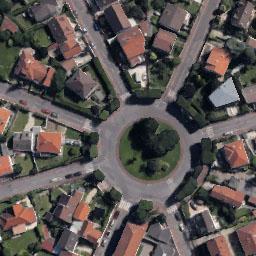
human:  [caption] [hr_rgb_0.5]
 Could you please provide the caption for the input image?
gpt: The roundabout with some exits and entrances is in the residential area and some trees are in the middle of the roundabout .

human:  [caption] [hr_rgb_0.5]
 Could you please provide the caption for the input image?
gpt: There are many buildings and trees around the roundabout .

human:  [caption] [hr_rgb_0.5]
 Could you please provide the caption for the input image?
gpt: There are many bifurcation roads with many moving and waiting vehicles, And many neatly arranged tall buildings and some trees around the roundabout .

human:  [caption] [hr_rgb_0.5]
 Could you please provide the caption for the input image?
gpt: The roundabout is next to buildings and trees .

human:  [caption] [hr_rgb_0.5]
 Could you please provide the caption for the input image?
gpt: There are many brown buildings and green lawns around the roundabout .